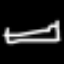
Label: bed